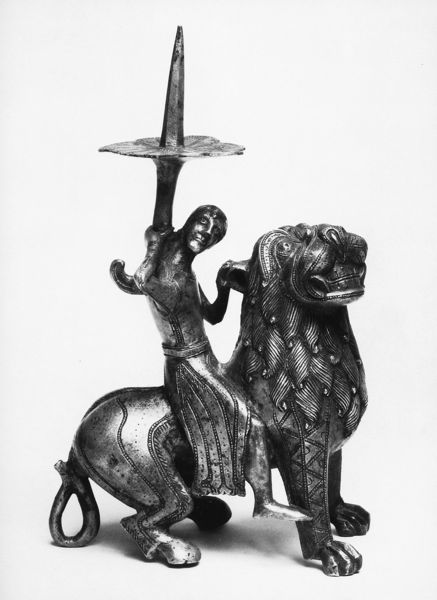
Titel: Samsonleuchter
Institution: Berlin, Staatliche Museen - Preußischer Kulturbesitz
Schlagwörter: mann, sitzen, ohr, hund, schirm, rock, halten, mensch, silber, spitze, teller, figur, ohren, reiter, skulptur, statue, beine, mähne, reiten, schwanz, lanze, metall, pfoten, bronze, plastik, lachen, eisen, zinn, schwert, waffe, ritter, china, kerzenständer, kerzenhalter, zähne, schnauze, maul, löwe, speer, museum, fackel, ziseliert, tatzen, primitiv, getrieben, tatze, blei, tiger, pranke, pranken, ziselierung, platik, nmann, blick nach oben, nteller, bli